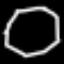
Label: octagon